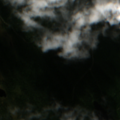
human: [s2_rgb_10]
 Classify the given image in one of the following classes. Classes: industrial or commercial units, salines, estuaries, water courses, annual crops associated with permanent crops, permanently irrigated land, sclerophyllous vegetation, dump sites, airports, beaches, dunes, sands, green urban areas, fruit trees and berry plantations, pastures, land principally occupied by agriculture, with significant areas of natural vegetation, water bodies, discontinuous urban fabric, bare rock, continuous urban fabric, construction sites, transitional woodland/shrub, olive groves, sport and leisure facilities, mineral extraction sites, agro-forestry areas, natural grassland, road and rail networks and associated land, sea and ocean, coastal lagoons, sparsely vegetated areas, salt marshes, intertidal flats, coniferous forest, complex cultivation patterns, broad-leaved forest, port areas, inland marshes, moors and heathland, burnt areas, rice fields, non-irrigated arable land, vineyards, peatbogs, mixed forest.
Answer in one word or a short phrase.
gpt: coniferous forest, mixed forest